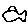
Label: fish